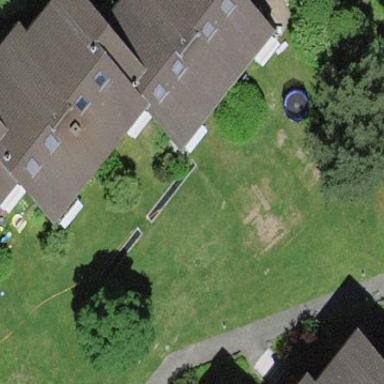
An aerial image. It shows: Garden area designated for leisure land.